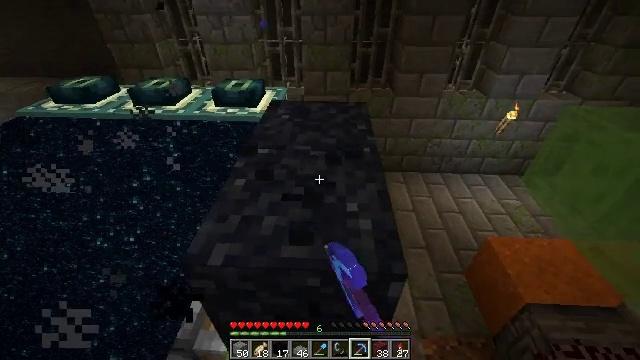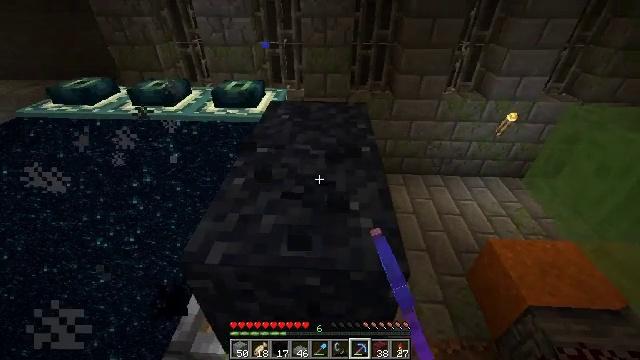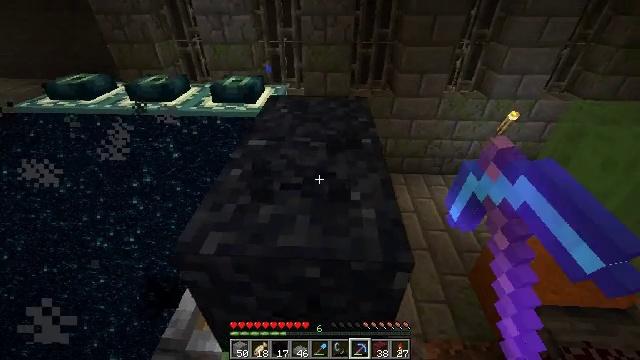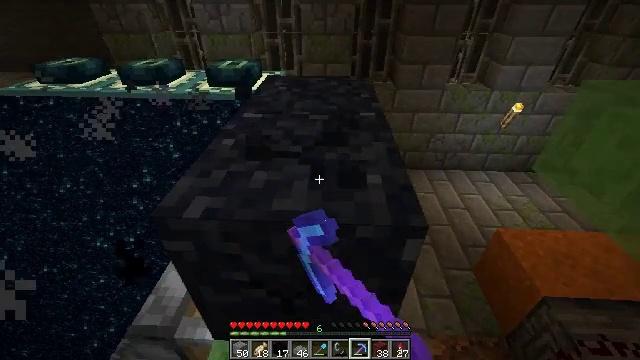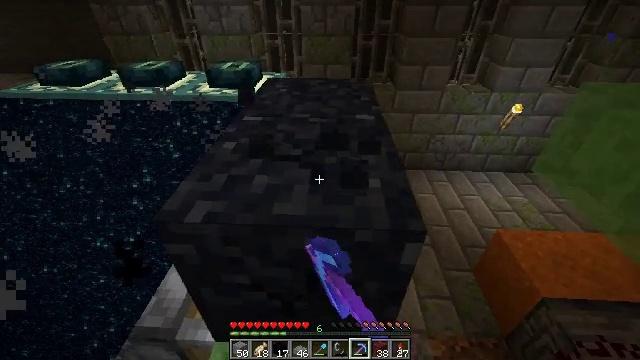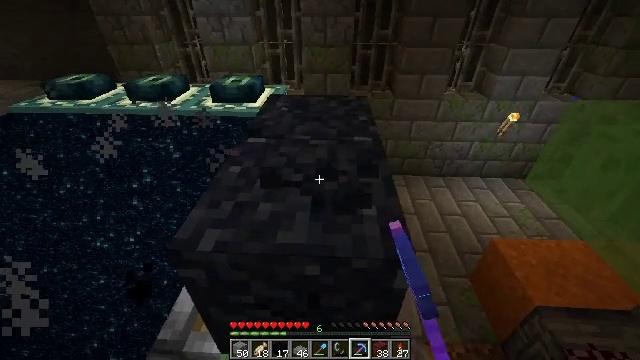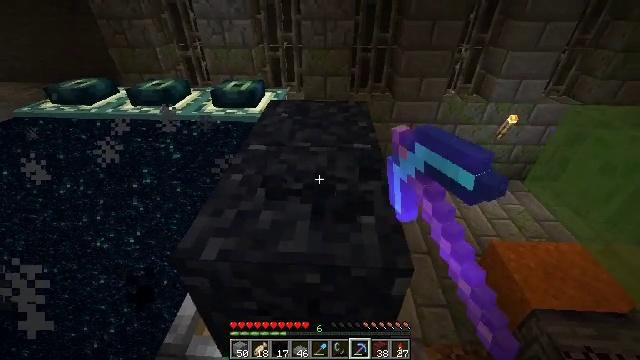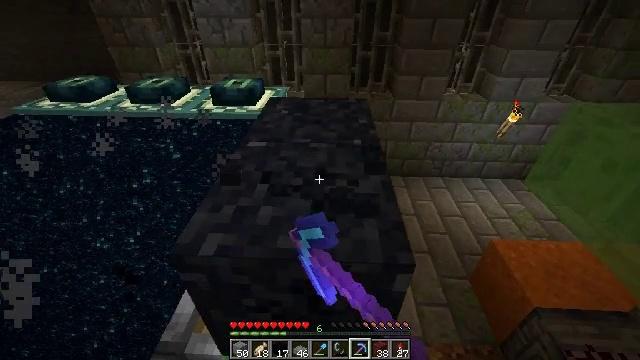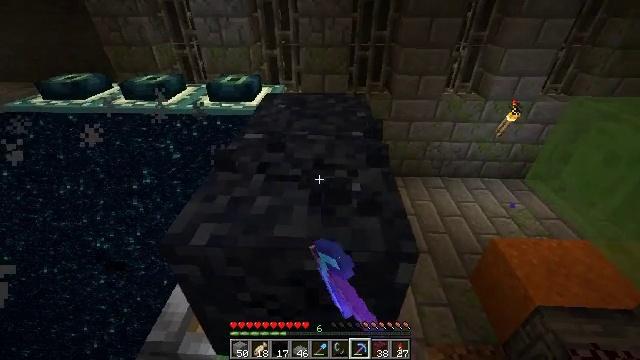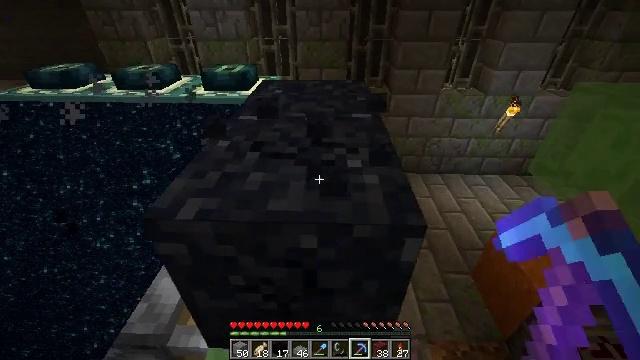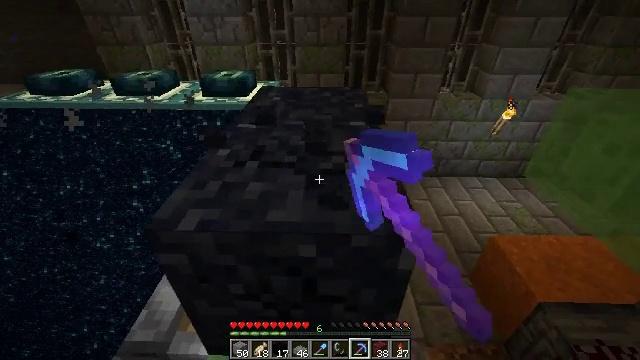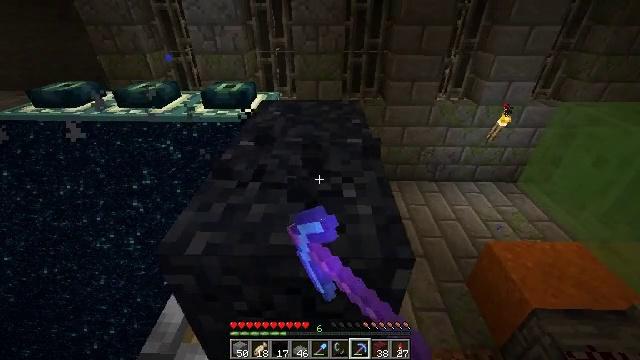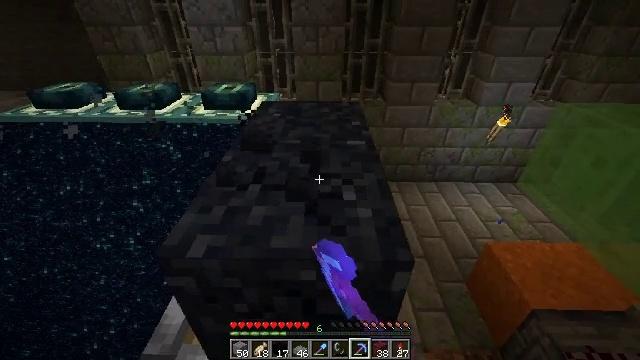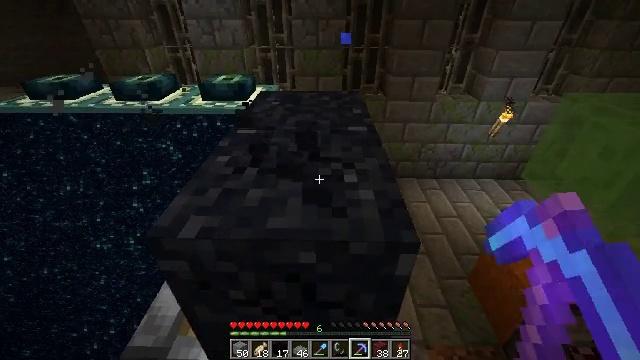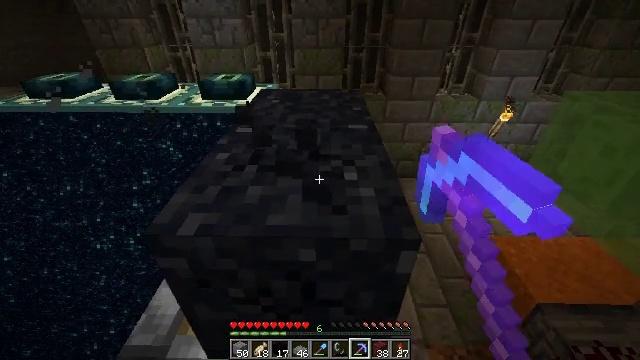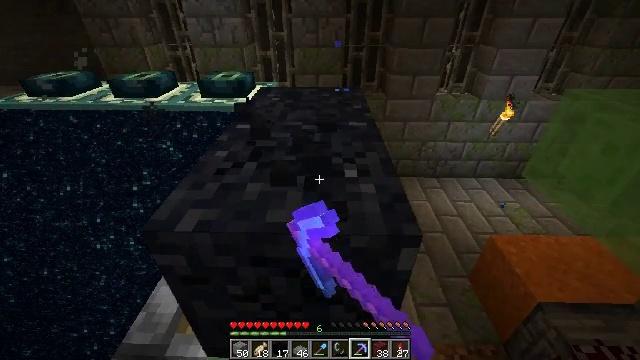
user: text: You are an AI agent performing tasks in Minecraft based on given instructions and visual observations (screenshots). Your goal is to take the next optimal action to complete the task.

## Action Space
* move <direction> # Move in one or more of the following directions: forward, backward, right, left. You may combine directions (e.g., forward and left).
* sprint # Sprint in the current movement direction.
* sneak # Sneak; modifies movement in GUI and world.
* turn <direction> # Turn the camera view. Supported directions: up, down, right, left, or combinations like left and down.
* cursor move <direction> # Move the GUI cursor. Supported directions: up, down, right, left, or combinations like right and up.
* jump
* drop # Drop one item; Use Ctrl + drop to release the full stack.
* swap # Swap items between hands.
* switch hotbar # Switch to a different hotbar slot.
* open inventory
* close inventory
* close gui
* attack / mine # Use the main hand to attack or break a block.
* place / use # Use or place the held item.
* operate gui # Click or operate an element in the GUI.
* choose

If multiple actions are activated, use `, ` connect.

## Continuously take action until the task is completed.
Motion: motion action
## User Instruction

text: Collect black concrete powder by breaking it.
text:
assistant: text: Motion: attack / mine
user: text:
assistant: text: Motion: attack / mine
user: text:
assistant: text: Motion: attack / mine
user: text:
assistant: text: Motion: attack / mine
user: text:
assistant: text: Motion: attack / mine
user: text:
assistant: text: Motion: attack / mine
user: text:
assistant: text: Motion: attack / mine
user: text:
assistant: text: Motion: attack / mine
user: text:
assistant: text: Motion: attack / mine
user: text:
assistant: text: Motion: attack / mine
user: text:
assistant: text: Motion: attack / mine
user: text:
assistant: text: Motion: attack / mine
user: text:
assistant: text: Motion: attack / mine
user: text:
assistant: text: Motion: attack / mine
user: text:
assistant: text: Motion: attack / mine
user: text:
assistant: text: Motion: attack / mine
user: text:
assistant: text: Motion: attack / mine
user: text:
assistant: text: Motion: attack / mine
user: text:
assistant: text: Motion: attack / mine
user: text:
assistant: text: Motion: attack / mine
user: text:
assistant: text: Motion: attack / mine
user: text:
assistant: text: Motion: attack / mine
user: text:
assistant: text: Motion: attack / mine
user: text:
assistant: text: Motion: attack / mine
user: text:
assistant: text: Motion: attack / mine
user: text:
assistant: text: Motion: attack / mine
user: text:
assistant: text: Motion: attack / mine
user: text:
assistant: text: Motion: attack / mine
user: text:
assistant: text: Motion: attack / mine
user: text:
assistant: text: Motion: attack / mine